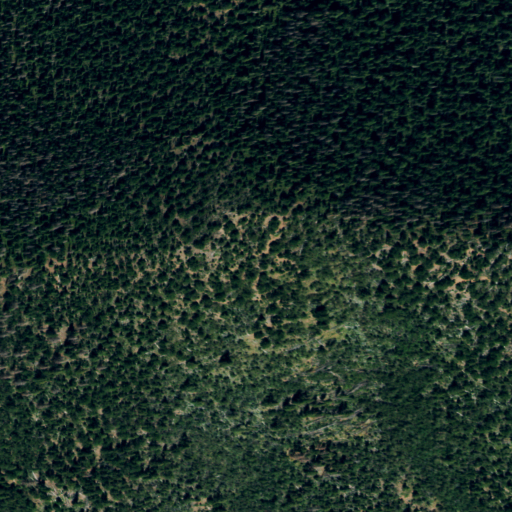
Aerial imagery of mountain in Colorado named Huckleberry Mountain containing evergreen forest, deciduous forest, and mixed forest